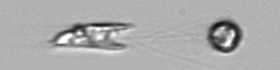
Label: Chrysochromulina_lanceolata